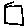
Label: square